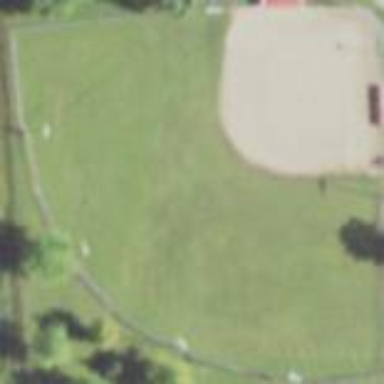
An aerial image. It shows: Baseball pitch for leisure and sports activities.